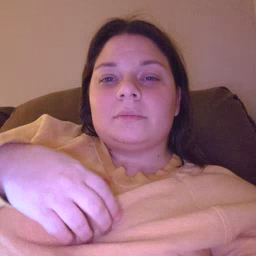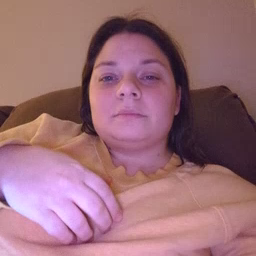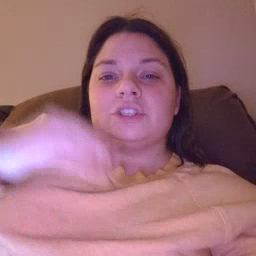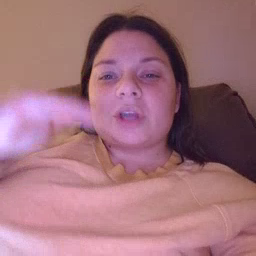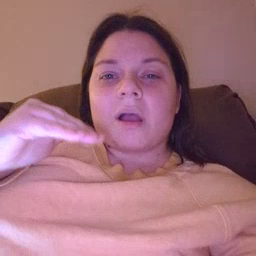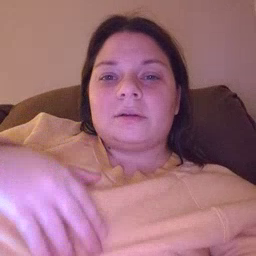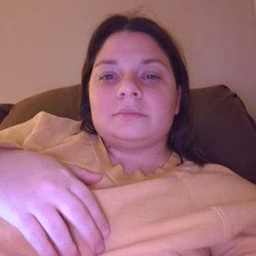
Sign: child